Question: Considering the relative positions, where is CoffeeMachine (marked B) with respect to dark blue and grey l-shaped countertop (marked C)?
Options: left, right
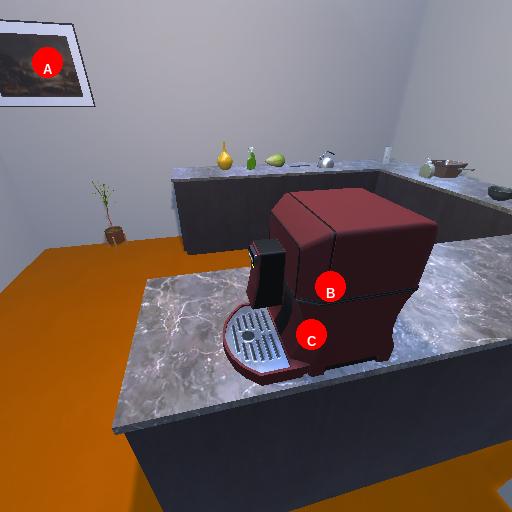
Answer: left